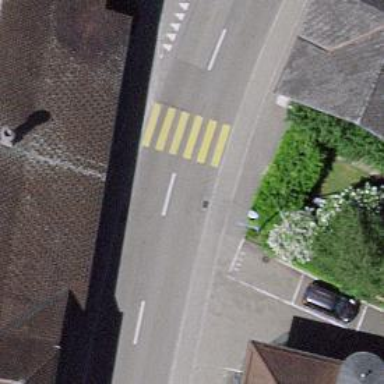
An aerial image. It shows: Uncontrolled zebra crossing.